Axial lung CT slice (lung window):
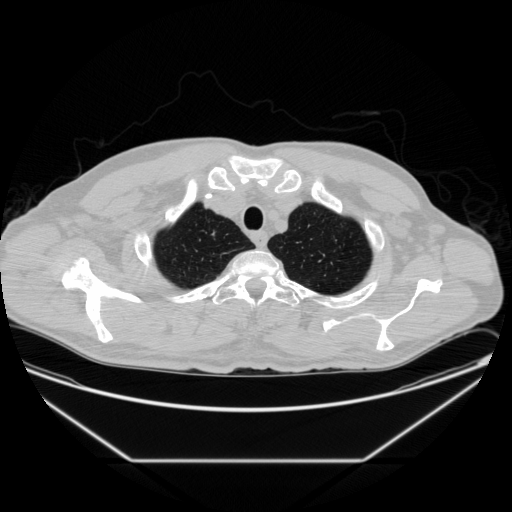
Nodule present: no